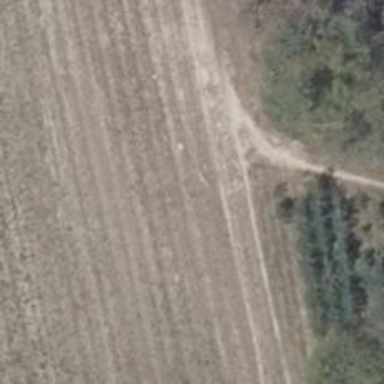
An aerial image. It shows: Ground path.